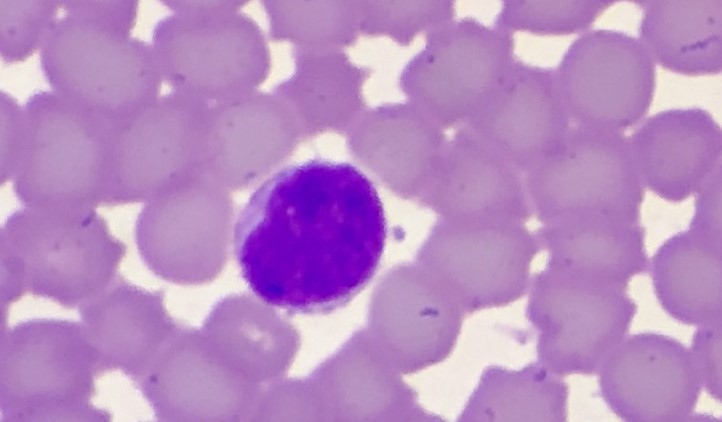
White blood cell type: Lymphocyte